Field crop: maize
Growth stage: 2
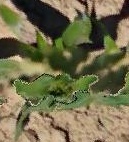
Species: maize